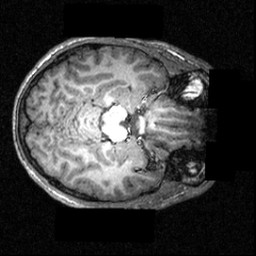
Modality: T1w
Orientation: axial
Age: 19
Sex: male
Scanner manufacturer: siemens
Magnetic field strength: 3.951 T
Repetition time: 1.5 s
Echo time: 0.00335 s